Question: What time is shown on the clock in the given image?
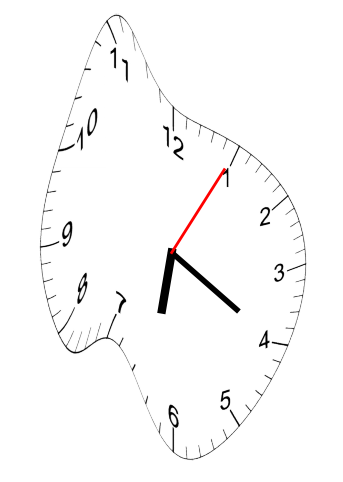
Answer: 06:20:05